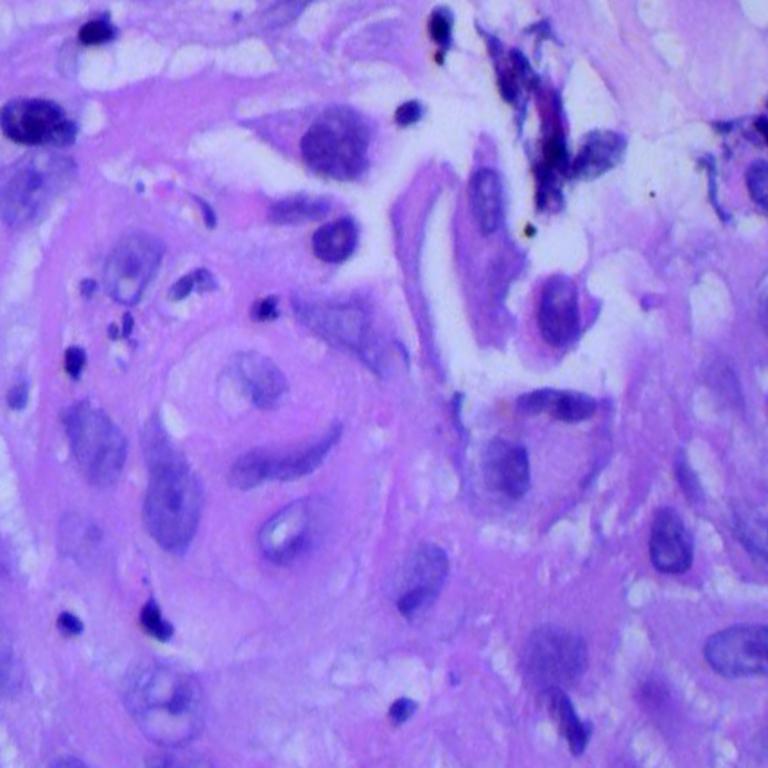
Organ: lung
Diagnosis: squamous carcinomas